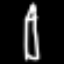
Label: pencil